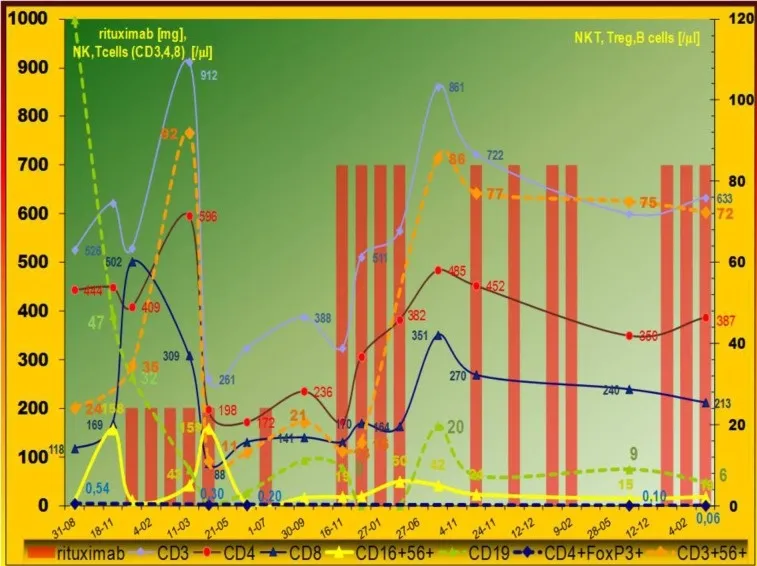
Evolution of peripheral lymphocytes populations. Immunomodulatory effect of rituximab on cellular compartment. Pleiotropic influence of low (150 mg/m2) rituximab dose. Data expressed as absolute numbers per mul. The cell counts were analyzed during LIP exacerbation - multiorgan lymphoproliferative disease development. Typical low level of invariant natural killer T (NKT), natural killer (NK), and regulatory T cells (Treg) was observed. After rituximab therapy abnormal innate immunity - absolute number of NK and NKT cells increased, but gradual decrease of FoxP3+ regulatory T cells was observed with increase activated CD38+T cells (not shown). Leukocyte counts analyses were done by the Sysmex Automated Hematology System. Flow cytometry was performed using a FACS Calibur flow cytometer (Becton Dickinson) and a count of lymphocyte subset was calculated by the frequency multiply the lymphocyte counts.
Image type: pathology (masson_trichrome)